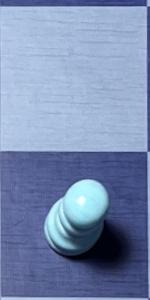
Label: Pawn_White